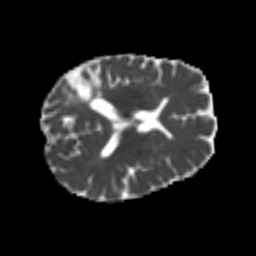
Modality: MD
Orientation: axial
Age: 53
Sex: male
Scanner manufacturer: siemens
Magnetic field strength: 3 T
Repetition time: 4.999 s
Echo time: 0.07946 s